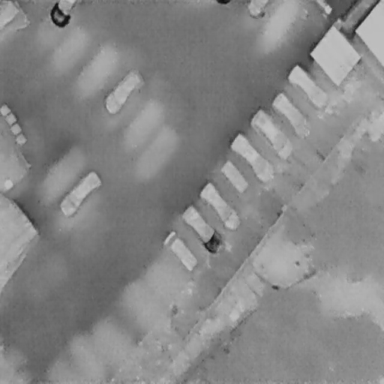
There are 11 Cars in the infrared image.